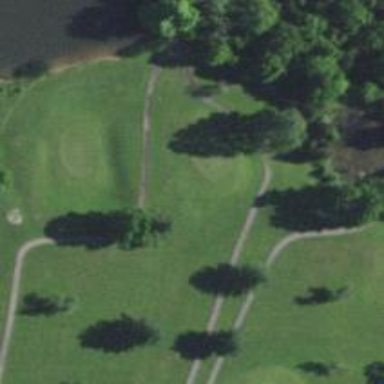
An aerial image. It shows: View of golf hole.